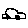
Label: car